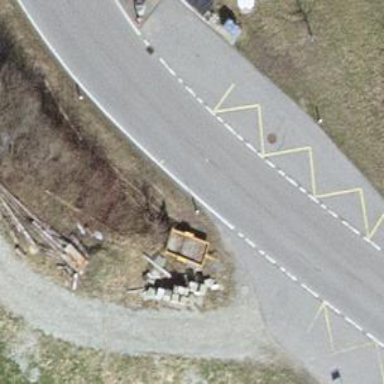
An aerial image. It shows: Paved tertiary road.